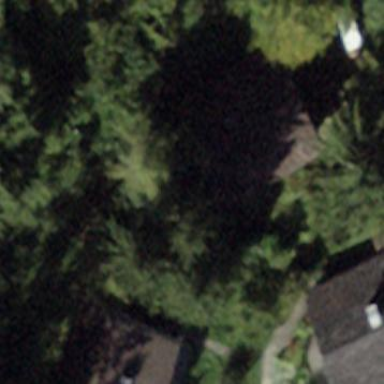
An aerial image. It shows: Detached building.